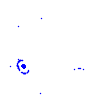
Particle: pion